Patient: sex F, age 26
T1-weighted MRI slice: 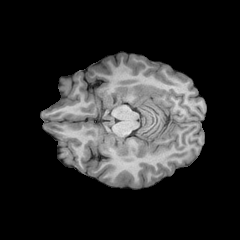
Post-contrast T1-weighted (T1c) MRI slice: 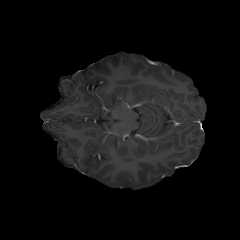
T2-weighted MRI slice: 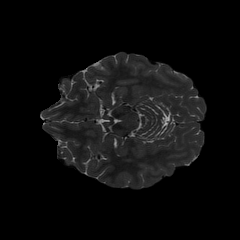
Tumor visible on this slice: no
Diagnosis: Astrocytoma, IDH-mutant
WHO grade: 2